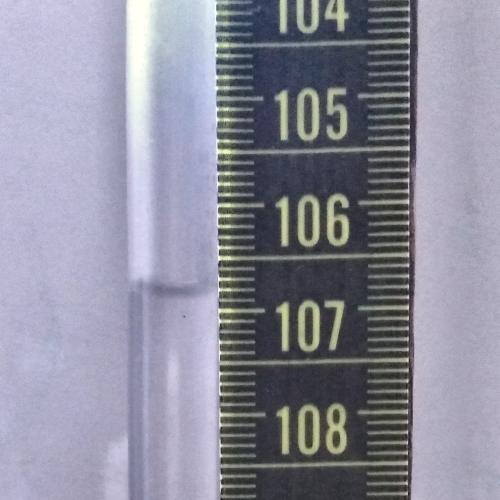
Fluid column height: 106.8 cm